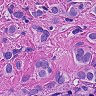
Metastatic tissue present: yes